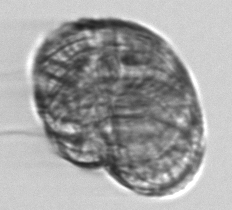
Label: Polykrikos